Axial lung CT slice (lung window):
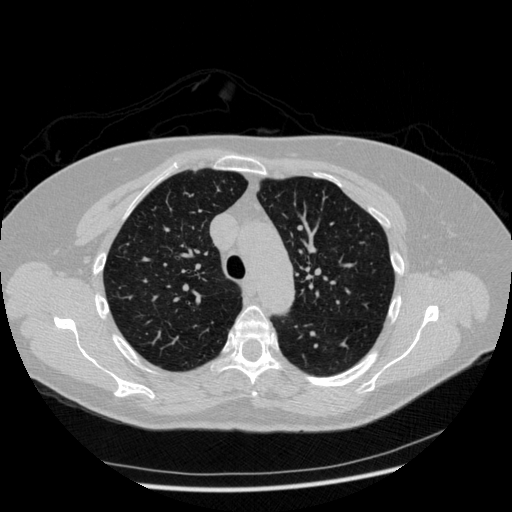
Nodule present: no